Question: Issue:
I am creating records in my Parse.com custom object. Here is how my request / JSON payload looks like...
'''
[INFO] : {"message":"My record with ACL","ownerName":"Dude","ACL":{"77cUXY2h1T":{"read":true,"write":true}}}
'''
Here is the response I get...
'''
[INFO] : {"createdAt":"2014-10-30T03:19:26.789Z","objectId":"0bcd7RfYf0"}
'''
When I look at the record from my data browser, the ACL appears to be set correctly. I am logged in as the current user but when I query the records, I do not get the ones where I have ACL set up. I can still create records with no ACL and retrieve them fine. Did I not set something correctly or am I missing something?
Here is a screenshot of the data browser with ACL's setup. I have spent a lot of hours trying to figure this out and will appreciate any pointers / help. Thanks!
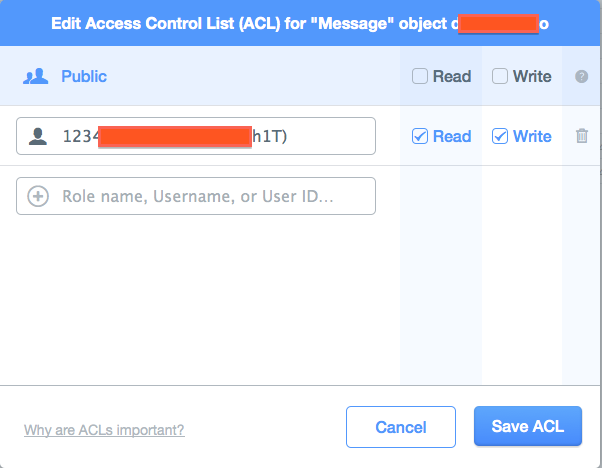
Answer: Resolution: Credit:@Sarvesh: If you are using REST API to create Parse records and setting ACL with them, you will need to include the X-Parse-Session-Token.
Addn'l info <URL>